Aerial crown-view tile of a tropical tree (Barro Colorado Island, Panama), acquired 20250217:
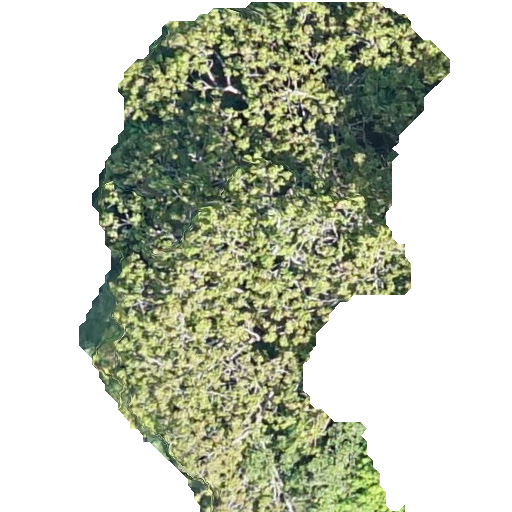
Species: Sterculia apetala
GBIF accepted scientific name: Sterculia apetala
Crown area: 199.886 m²